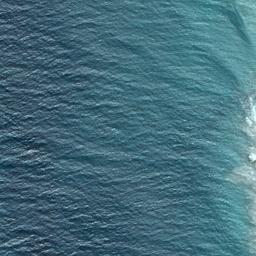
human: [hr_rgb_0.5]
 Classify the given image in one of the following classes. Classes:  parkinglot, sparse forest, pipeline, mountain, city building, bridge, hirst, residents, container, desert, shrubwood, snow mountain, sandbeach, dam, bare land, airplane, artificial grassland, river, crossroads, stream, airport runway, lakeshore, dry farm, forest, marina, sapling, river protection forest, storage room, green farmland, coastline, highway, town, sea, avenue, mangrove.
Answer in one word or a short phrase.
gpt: sea